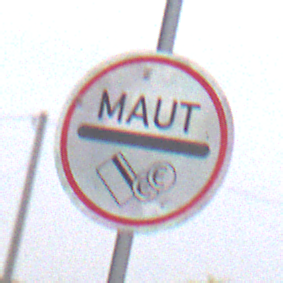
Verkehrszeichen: MautflichtigeStrecke
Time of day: Midday
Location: Outdoor (Suburban)
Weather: Overcast
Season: NotSpecified
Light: Natural